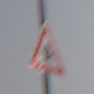
Verkehrszeichen: Vorfahrt
Umgebung: Outdoor, Nature
Tageszeit: MorningAfternoon
Wetter: PartlyCloudy
Licht: Natural
Jahreszeit: NotSpecified
Kontrast: MediumContrast